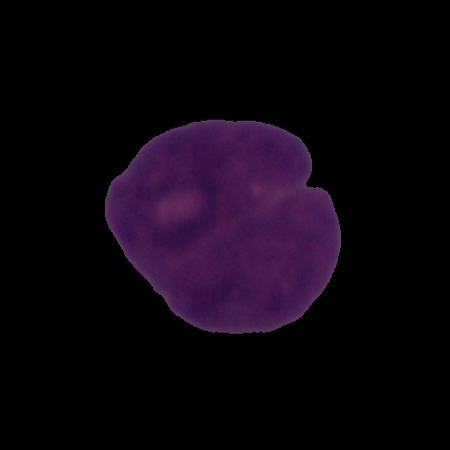
Label: cancer